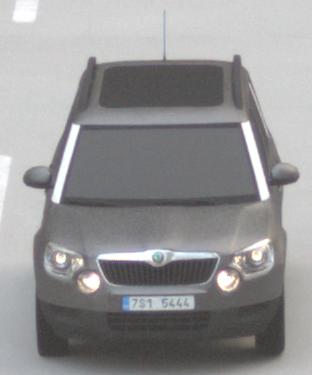
Make: Skoda
Model: Yeti 1.2 TSI
Detailed model: Yeti
Model produced from: 2009/11
Model produced until: 2011/10
Doors: 5
Color: gray
Road condition: dry road
Daytime: morning or afternoon
Contrast: low contrast